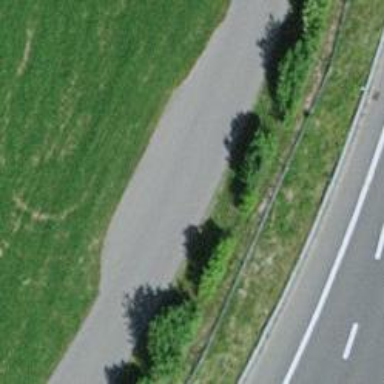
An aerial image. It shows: Passing place on the road.